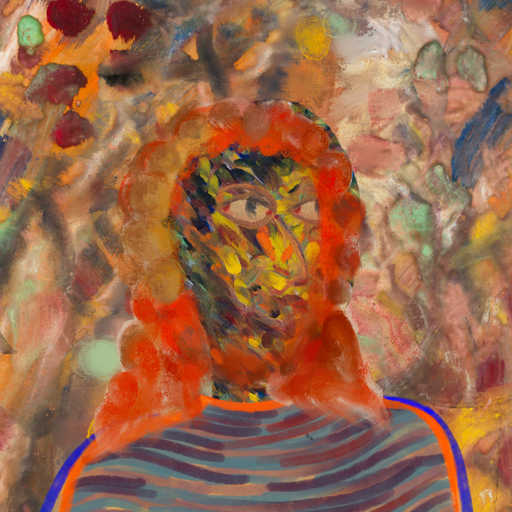
Background: Mother_And_Son_Mother, Head And Neck Side: An_Impression, Face Side: GypsyMother, Bust: Experience, Hair Side: Rupkatha, Head Accessory: Blank, Second Necklace: Blank, Necklace: Blank, Baby: Blank